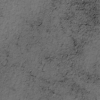
Label: not_dusty